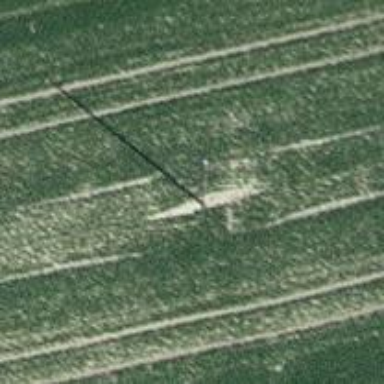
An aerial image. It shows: Power pole.